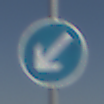
Verkehrszeichen: VorgeschriebeneVorbeifahrtLinks
Umgebung: Outdoor, RoadRail
Tageszeit: Midday
Wetter: Clear
Licht: Natural
Jahreszeit: Summer
Kontrast: HighContrast